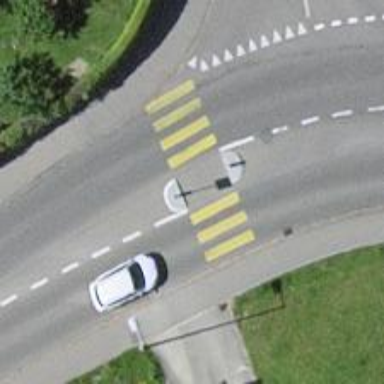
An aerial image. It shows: Uncontrolled zebra crossing with pedestrian island.